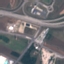
Land use / land cover: Highway